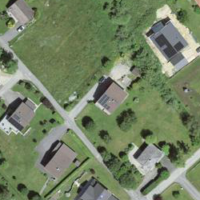
EUNIS habitat code: 55
Species observed at this site:
Fagus sylvatica